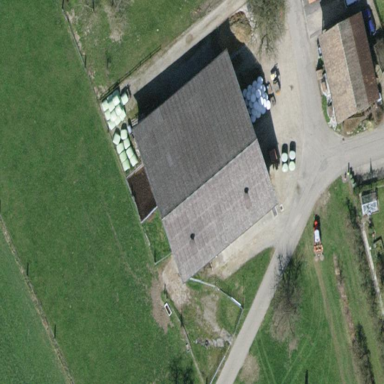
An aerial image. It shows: Farmyard area.